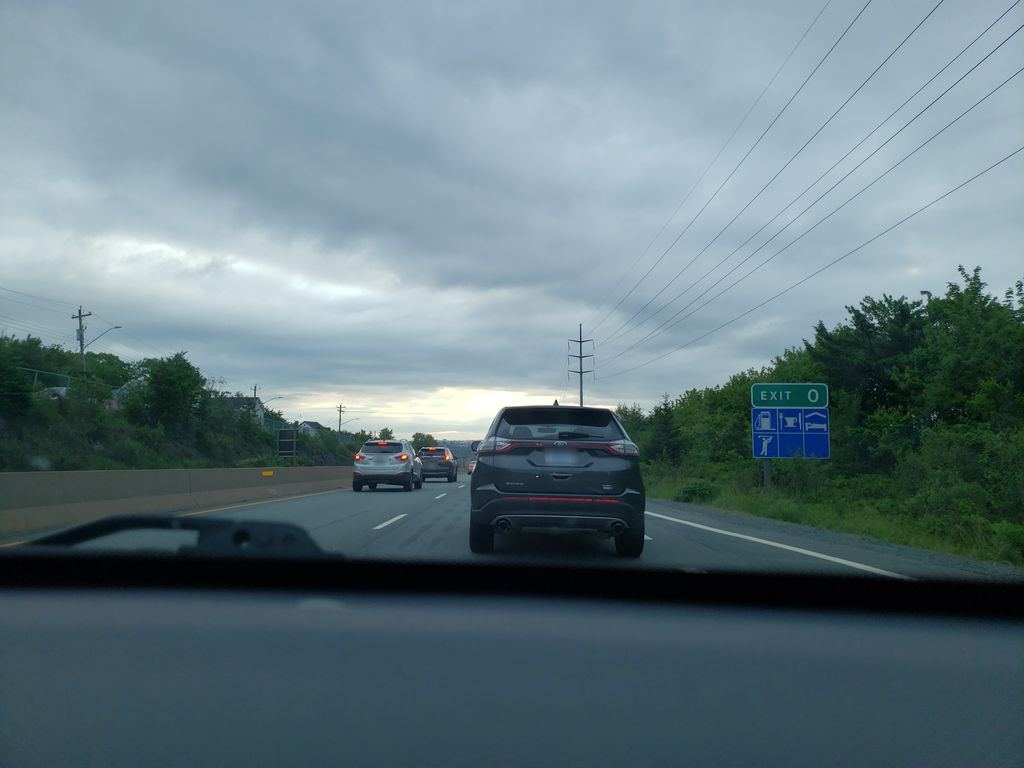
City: halifax